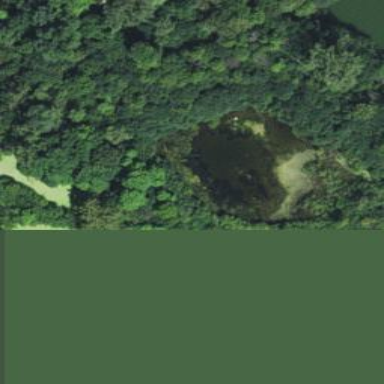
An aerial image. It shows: Pond with natural water.